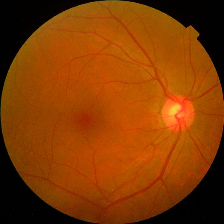
Diabetic retinopathy grade: No DR